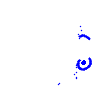
Particle: electron